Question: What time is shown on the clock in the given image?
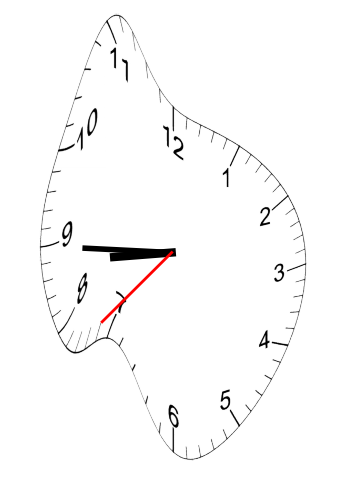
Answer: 08:44:37